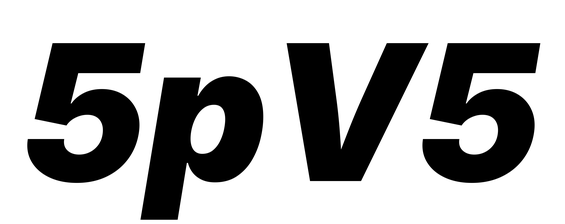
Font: Inter-Italic_Black_Italic